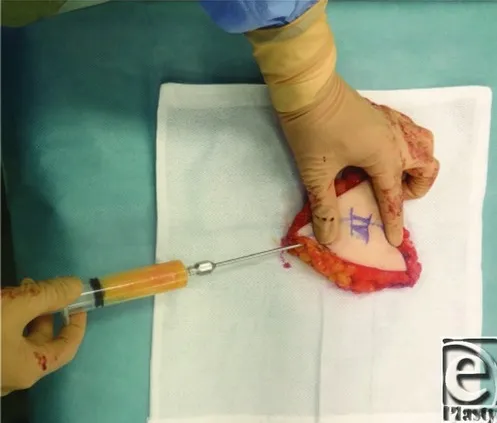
Intraoperative image showing fat tissue suction from zone IV in the DIEP flap using the wet technique with a 3-mm cannula and a 20-mL Luer-Lok syringe. DIEP indicates deep inferior epigastric artery perforator.
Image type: medical_photograph (skin_photograph)